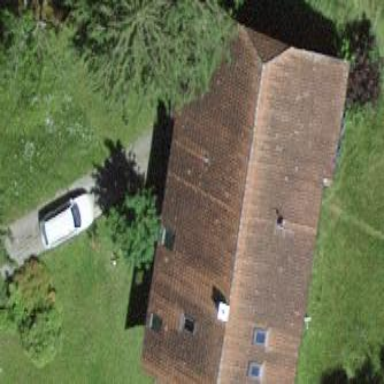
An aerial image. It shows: Farm building.